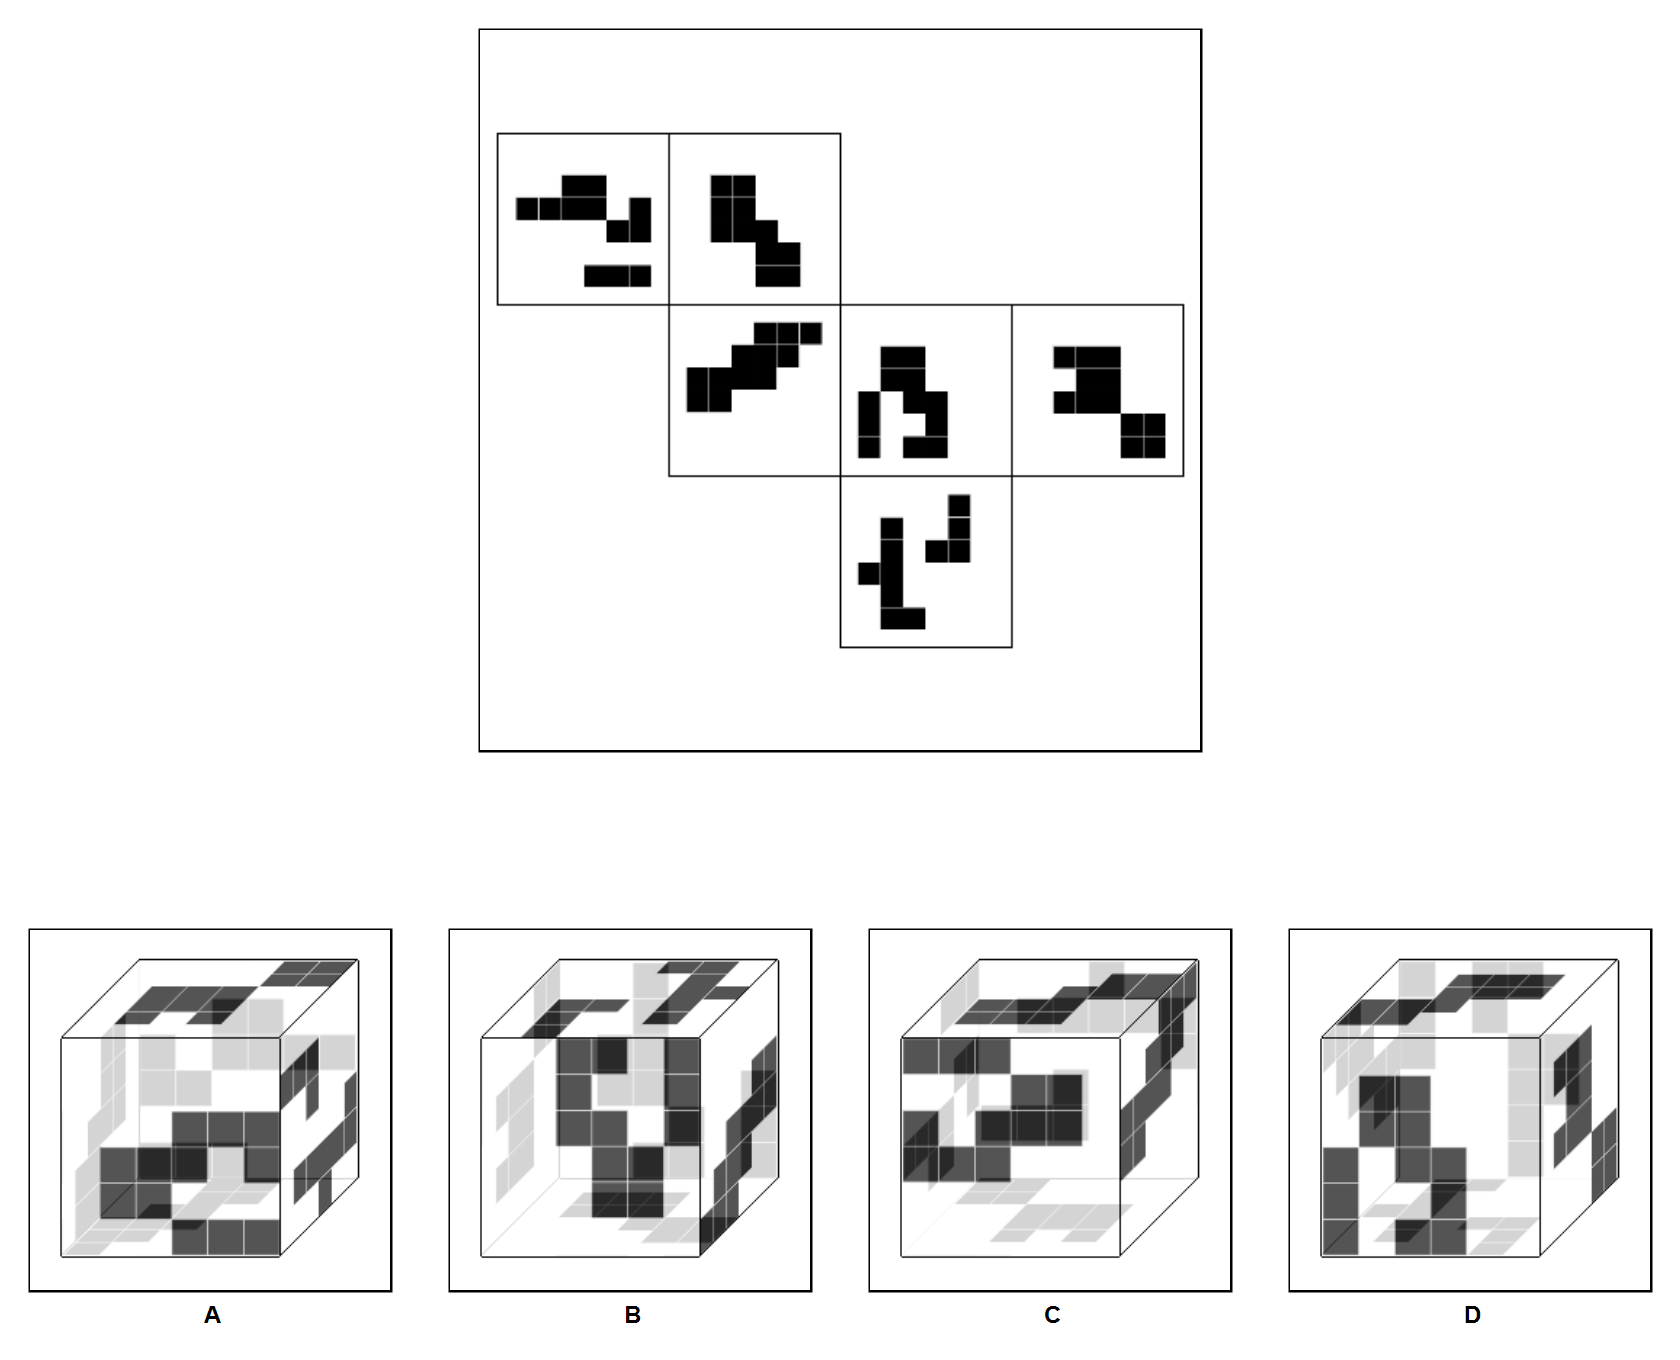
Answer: C